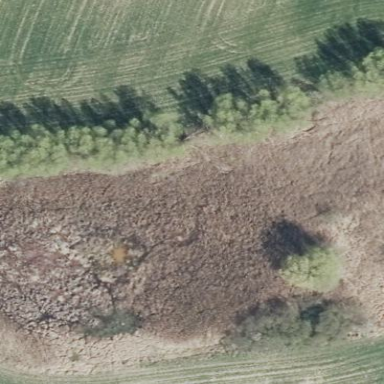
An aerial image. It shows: Wetland area.